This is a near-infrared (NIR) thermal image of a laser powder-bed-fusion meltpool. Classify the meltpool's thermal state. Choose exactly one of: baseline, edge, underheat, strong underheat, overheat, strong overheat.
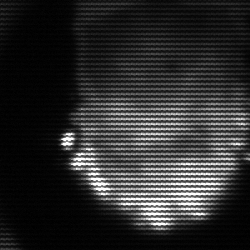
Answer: baseline